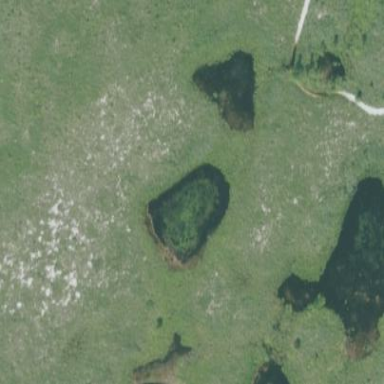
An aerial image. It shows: Beautiful wet meadow natural wetland.